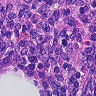
Metastatic tissue present: no